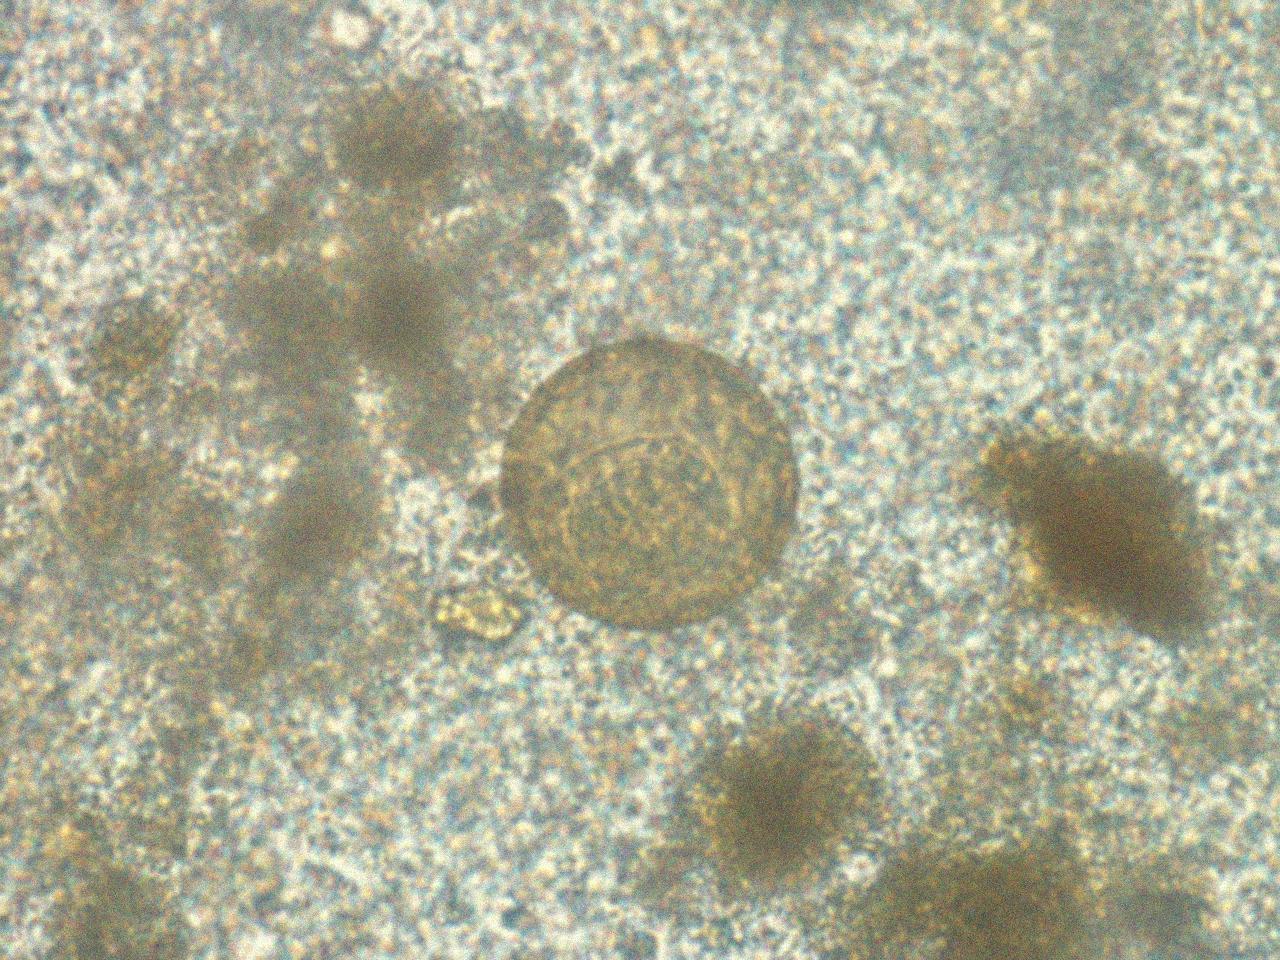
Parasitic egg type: Hymenolepis diminuta